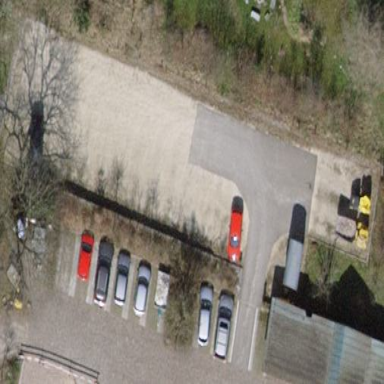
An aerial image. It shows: Parking area with surface.